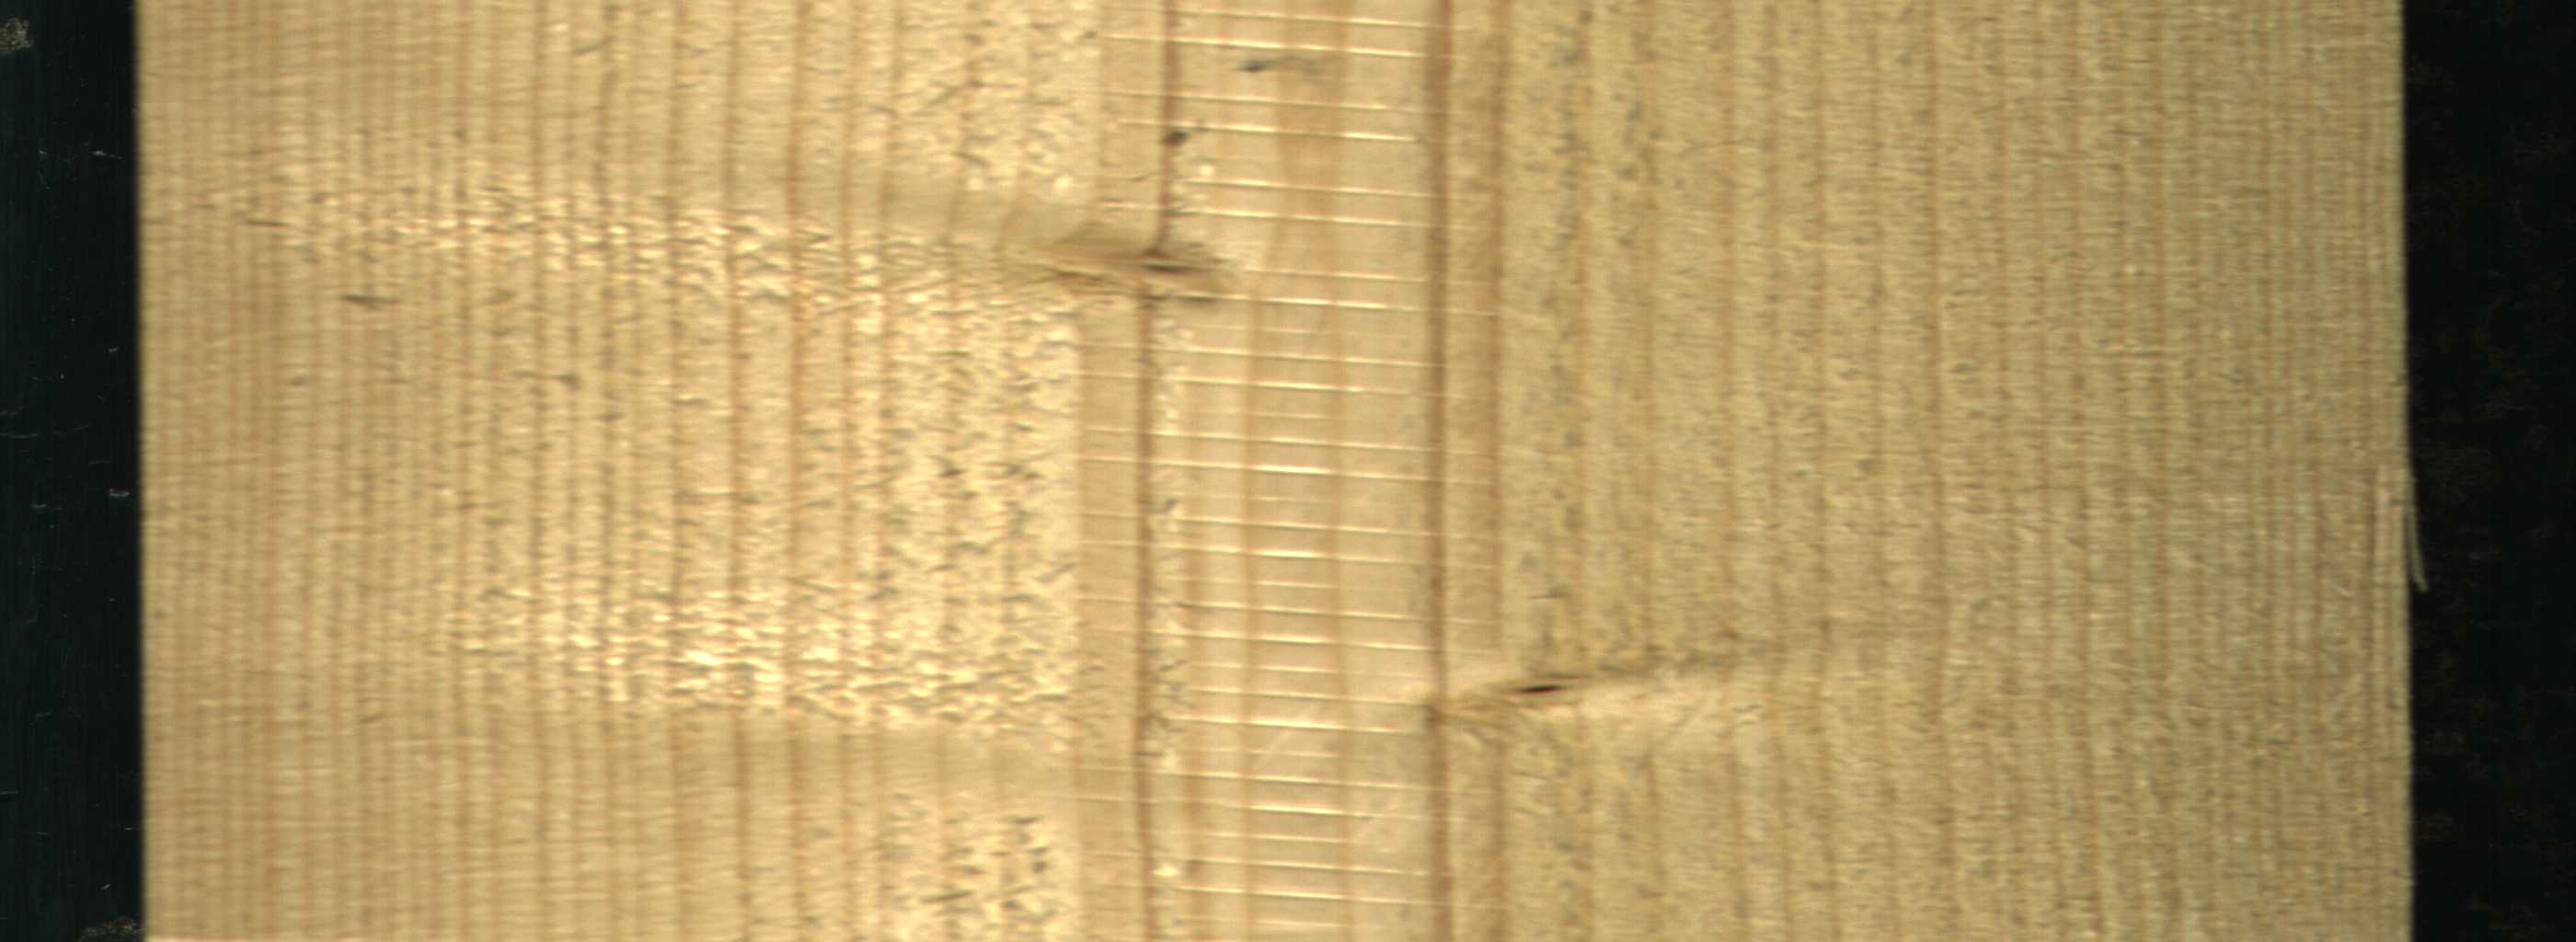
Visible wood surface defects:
Live_Knot
Live_Knot